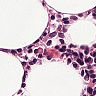
Metastatic tissue present: no